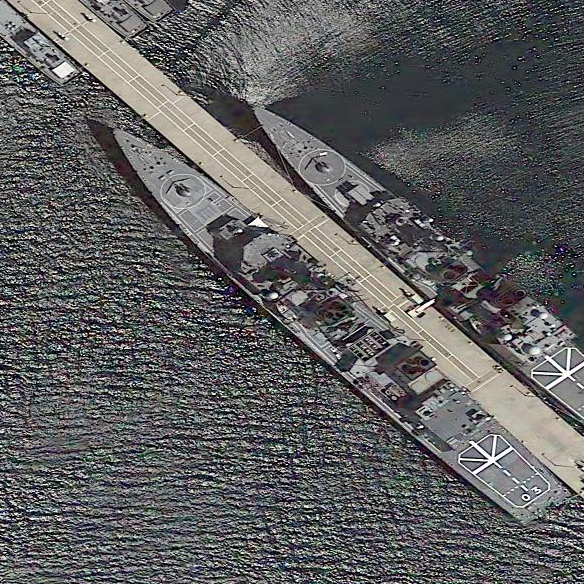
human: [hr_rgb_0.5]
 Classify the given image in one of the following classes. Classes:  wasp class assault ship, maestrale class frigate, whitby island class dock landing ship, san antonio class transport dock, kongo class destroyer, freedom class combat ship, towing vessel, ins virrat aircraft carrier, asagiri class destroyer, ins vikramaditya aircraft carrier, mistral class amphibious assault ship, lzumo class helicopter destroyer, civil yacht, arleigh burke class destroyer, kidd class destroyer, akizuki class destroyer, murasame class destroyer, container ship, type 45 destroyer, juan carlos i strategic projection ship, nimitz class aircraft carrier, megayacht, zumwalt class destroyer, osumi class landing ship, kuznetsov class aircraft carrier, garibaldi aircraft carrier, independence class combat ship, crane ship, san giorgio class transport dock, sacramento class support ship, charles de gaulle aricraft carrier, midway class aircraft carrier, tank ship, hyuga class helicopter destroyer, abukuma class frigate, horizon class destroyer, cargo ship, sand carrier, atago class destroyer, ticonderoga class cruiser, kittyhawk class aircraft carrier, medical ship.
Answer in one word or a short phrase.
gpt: Asagiri class destroyer